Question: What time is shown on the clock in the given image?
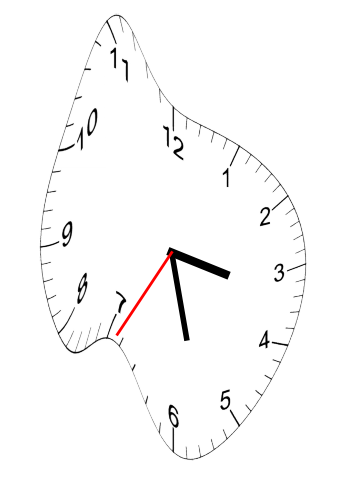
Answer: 03:27:35